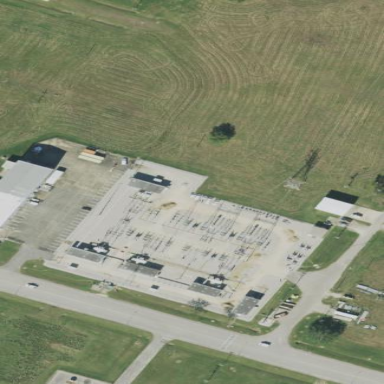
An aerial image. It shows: Outdoor industrial power substation enclosed by fence.